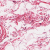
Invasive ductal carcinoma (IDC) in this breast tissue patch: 0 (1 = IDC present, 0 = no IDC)